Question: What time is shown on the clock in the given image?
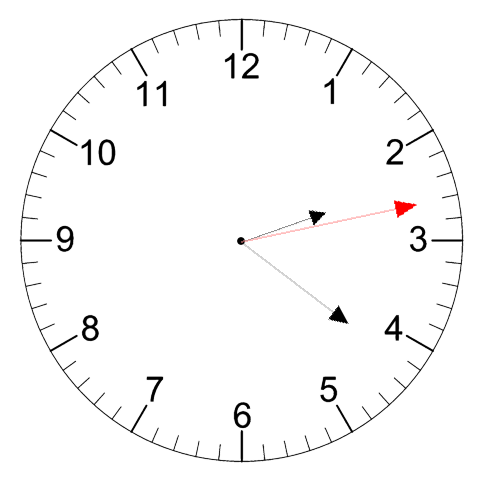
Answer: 02:21:13